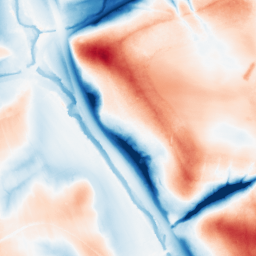
Category: classical
Decomposition family: gaussian
Decomposition parameters: sigma: 20
Upsampling method: bspline
Upsampling parameters: scale: 8
Upsampling scale: 8